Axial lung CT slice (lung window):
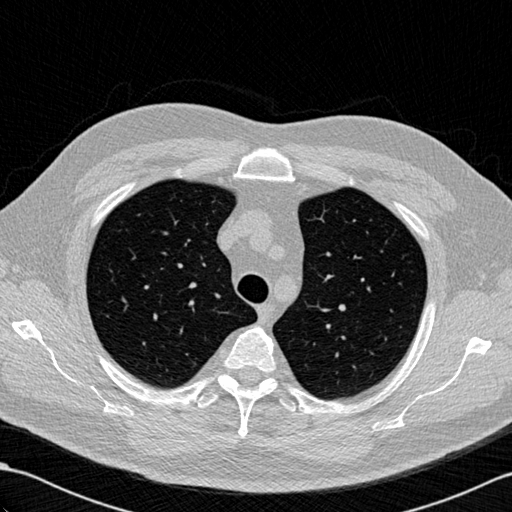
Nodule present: no